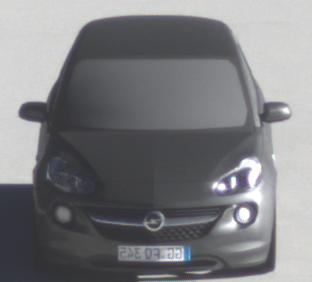
Make: Opel
Model: ADAM 1.2
Detailed model: ADAM
Model produced from: 2013/01
Model produced until: 2014/11
Doors: 3
Color: gray
Road condition: dry road
Daytime: morning or afternoon
Contrast: high contrast